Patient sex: F
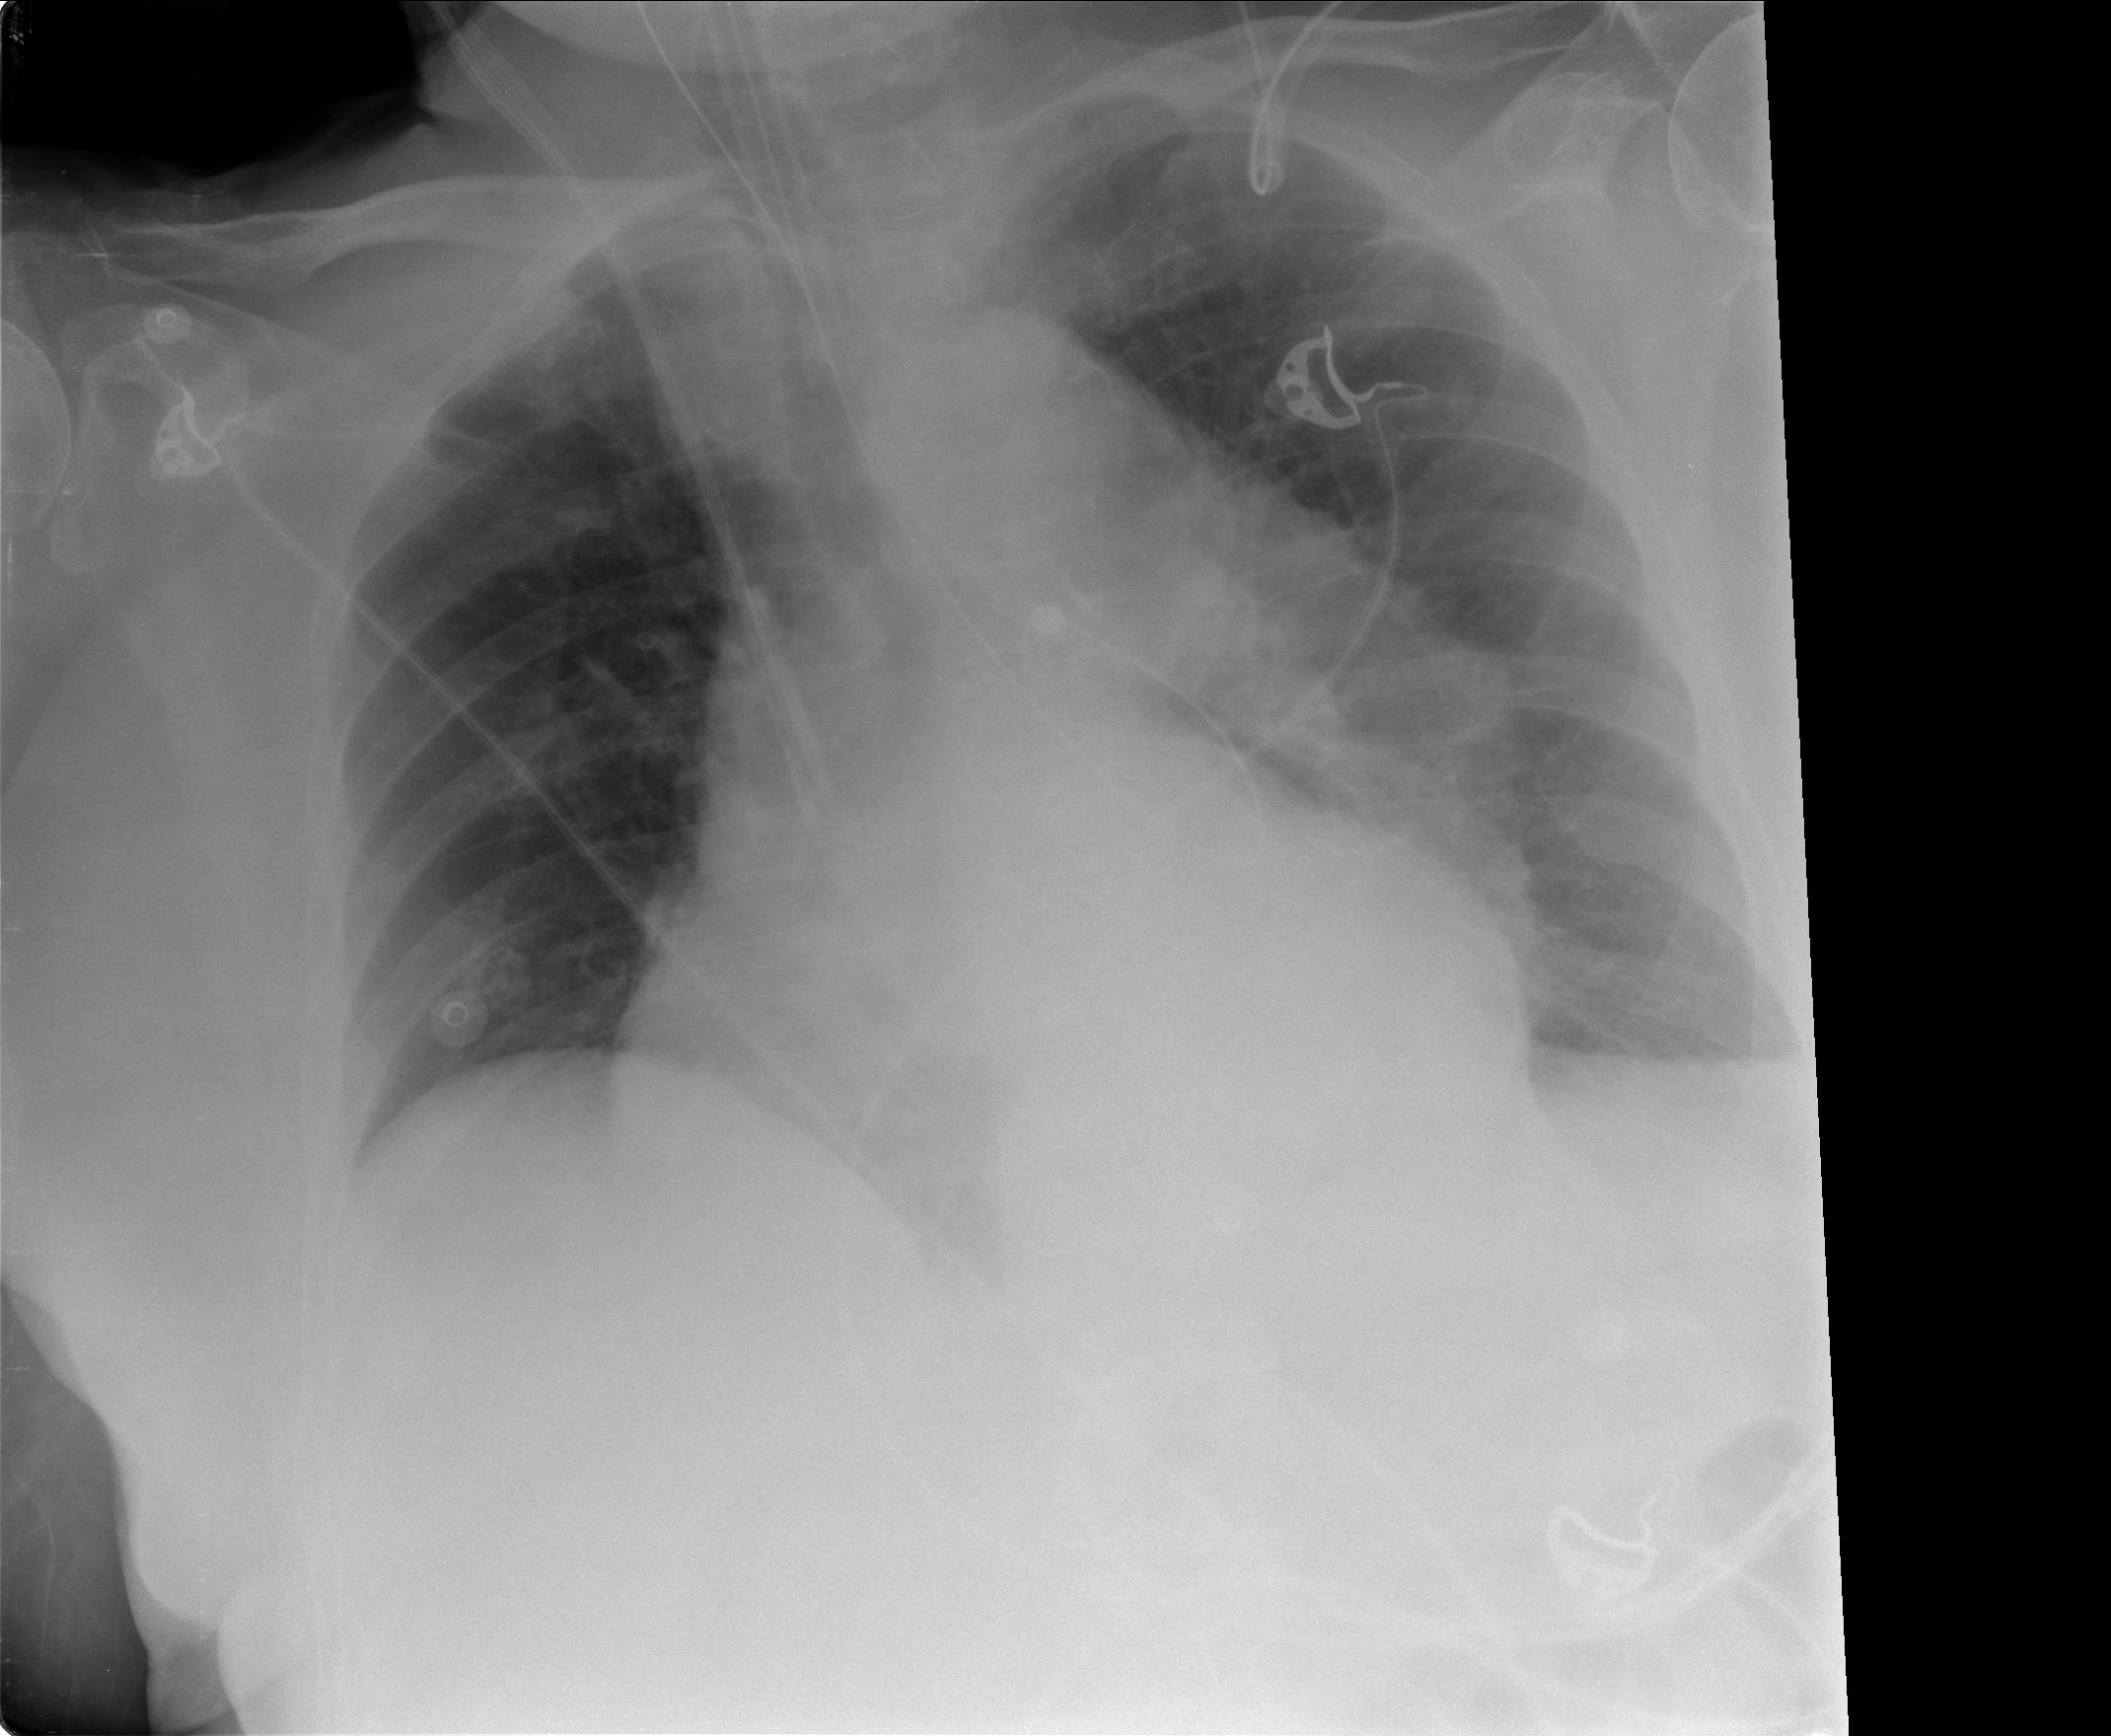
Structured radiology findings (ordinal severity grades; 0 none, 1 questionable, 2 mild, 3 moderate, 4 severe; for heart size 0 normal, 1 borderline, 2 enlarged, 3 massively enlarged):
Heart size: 2
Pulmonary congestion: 0
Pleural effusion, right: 1
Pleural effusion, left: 1
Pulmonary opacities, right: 0
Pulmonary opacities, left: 0
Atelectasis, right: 0
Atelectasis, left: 0